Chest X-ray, PA view. Patient: 78 years old, sex M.
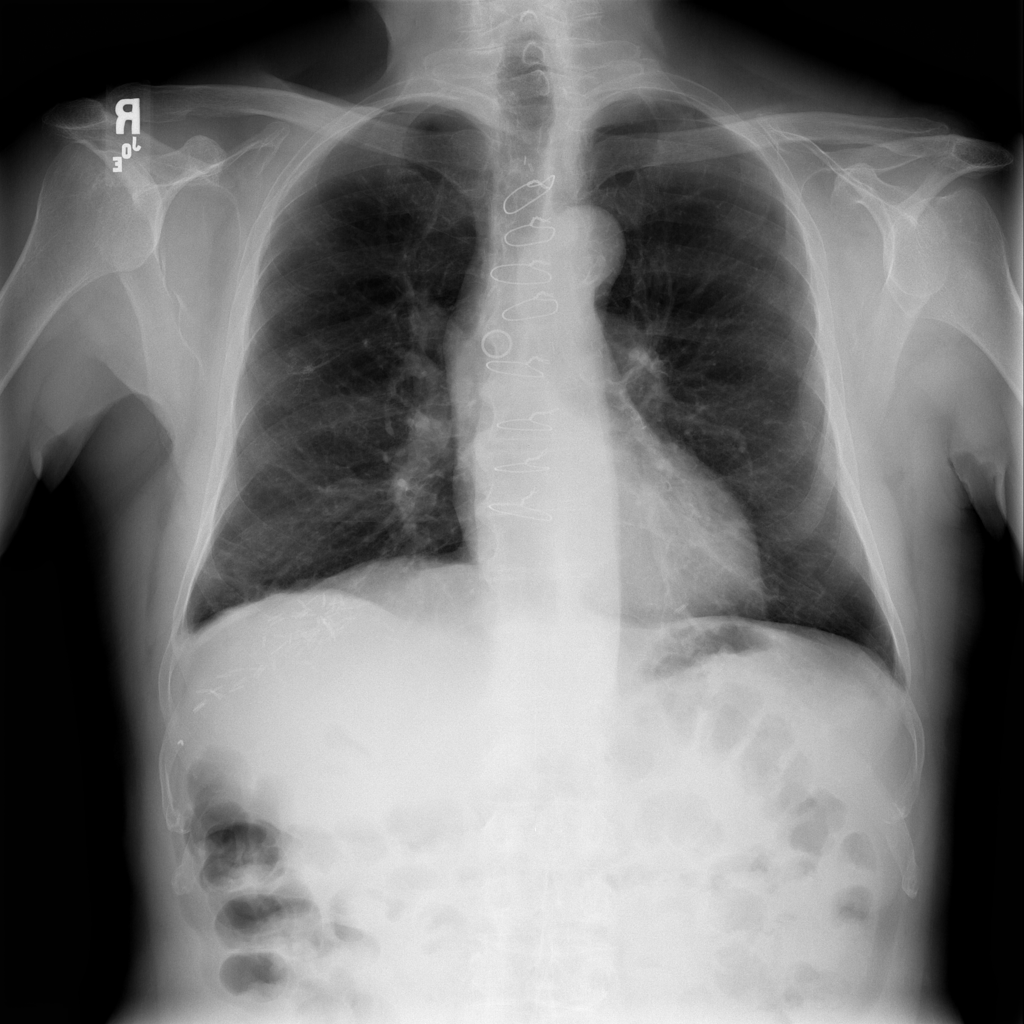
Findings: Infiltration